Question: Please check this screenshot of my x32dbg:

'''
<PHONE> | 3D E8030000 | cmp eax,3E8 |
<PHONE> | 7F 3A | jg debugme.408992 |
'''
Since 'eax' (8349294D) is greater then 0x3E8, why that 'jg' is not taken?
And no, I didn't change the flags.
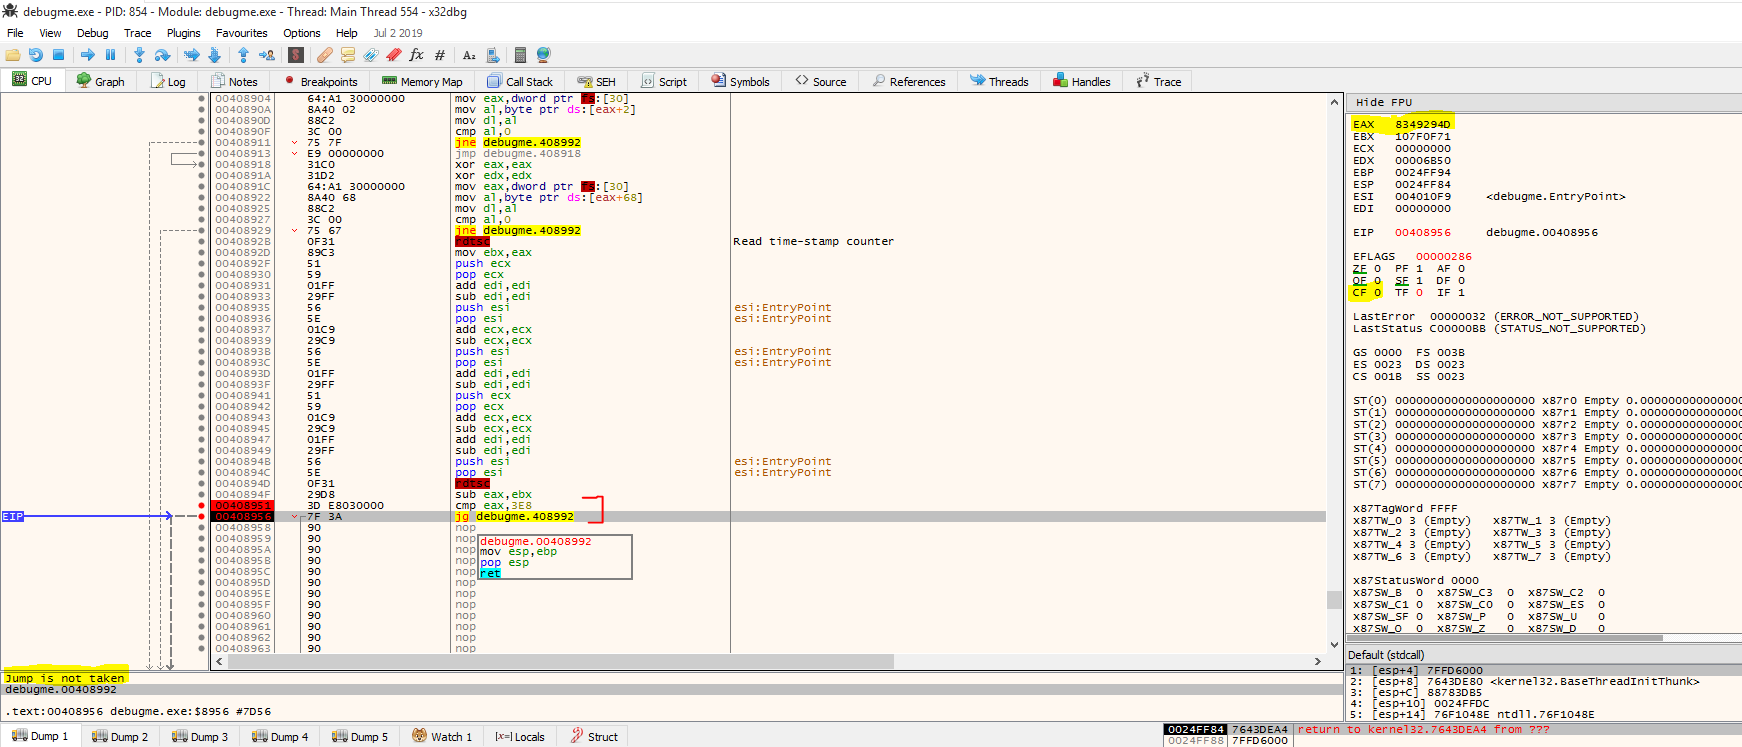
Answer: 'JG' is jump if , or in other words, ZF=0 and SF=OF.
8349294D is negative and 0x3E8 is positive, so ZF=0 but SF=1 and OF=0 so SF!=OF, as visible in your flags panel (underlined). The value of CF does not matter to 'JG'.